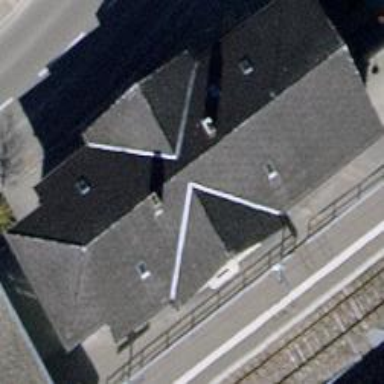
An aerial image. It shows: Beige train station building with hipped slate roof oriented along. The roof color is rosy brown.